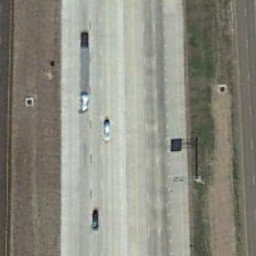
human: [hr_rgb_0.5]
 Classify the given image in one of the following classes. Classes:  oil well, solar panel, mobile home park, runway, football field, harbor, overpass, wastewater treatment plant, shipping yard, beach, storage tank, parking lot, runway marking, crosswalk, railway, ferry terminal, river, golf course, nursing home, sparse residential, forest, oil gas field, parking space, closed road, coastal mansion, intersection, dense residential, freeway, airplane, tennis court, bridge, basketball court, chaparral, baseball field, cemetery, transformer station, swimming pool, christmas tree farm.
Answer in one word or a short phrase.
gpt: freeway